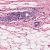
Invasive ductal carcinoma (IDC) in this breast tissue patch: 0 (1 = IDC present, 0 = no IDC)